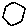
Label: hexagon